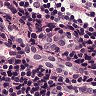
Metastatic tissue present: yes